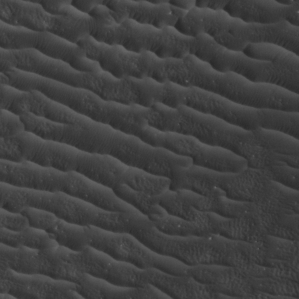
Label: non_frost